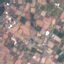
Label: PermanentCrop